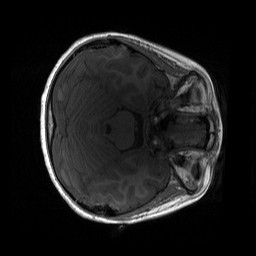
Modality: T1w
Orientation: axial
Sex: male
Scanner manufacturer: siemens
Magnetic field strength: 3 T
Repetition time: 1.9 s
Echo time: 0.00243 s